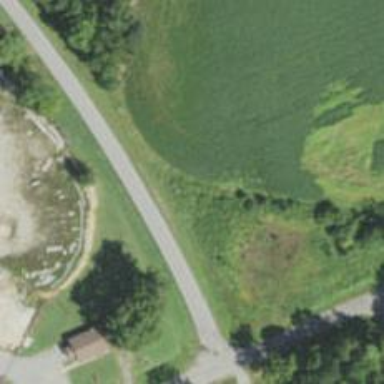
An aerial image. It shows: Culvert tunnel.